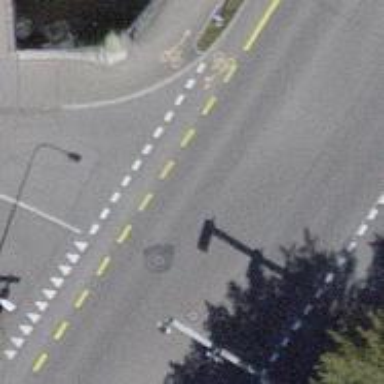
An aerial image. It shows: Road with traffic signals.